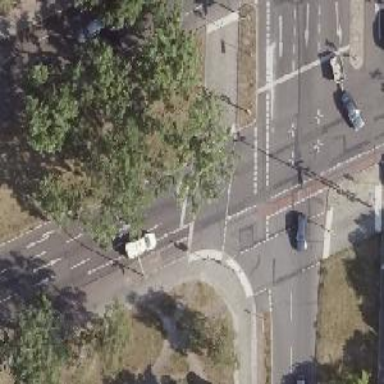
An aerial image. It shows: Asphalt road with primary highway designation. There is cycle track on the right side.